Question: I think first '400*400=160000' is converted to by starting from 0 and going time in a circular fashion for int type (say 'sizeof(int)' = 2 bytes) assuming it like:

And then is divided by , floor of which gives and the result varies with the type of variable. Is my assumption correct or there is any other explanation?
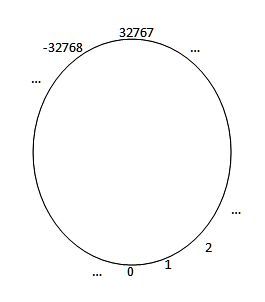
Answer: Assuming you're using a horrifically old enough compiler for where 'int' is only 16 bits. Then yes, your analysis is correct.*
'''
400 * 400 = 160000
// Integer overflow wrap-around.
160000 % 2^16 = 28928
// Integer Division
28928 / 400 = 72 (rounded down)
'''
Of course, for larger datatypes, this overflow won't happen so you'll get back '400'.
*This wrap-around behavior is guaranteed . For signed integers, it is technically in C and C++.
In many cases, signed integers will still exhibit the same wrap-around behavior. (So your example with a signed 16-bit integer isn't guaranteed to hold.)
---
Although rare, here are some examples of where signed integer overflow does not wrap around as expected:
- <URL>